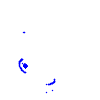
Particle: pion